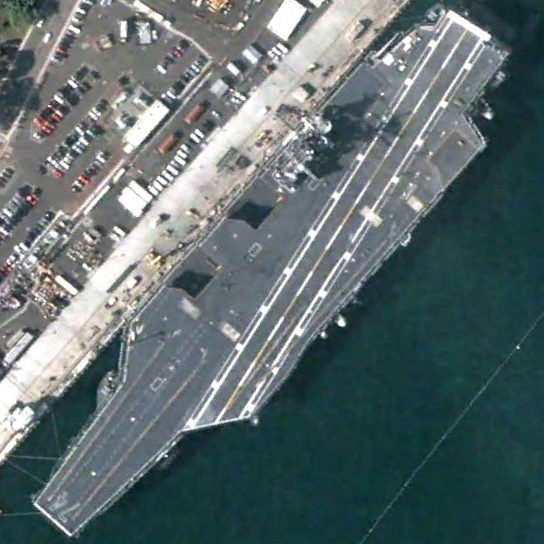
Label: aircraft_carrier